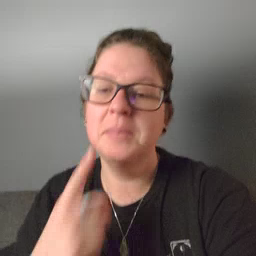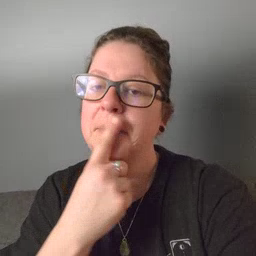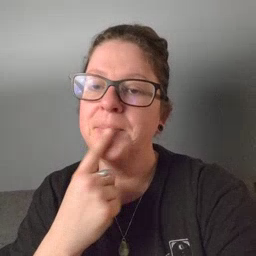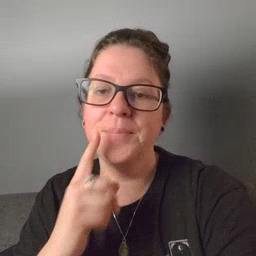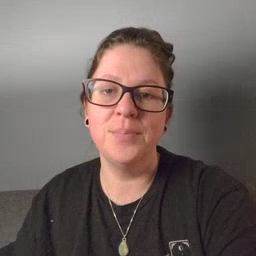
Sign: lips